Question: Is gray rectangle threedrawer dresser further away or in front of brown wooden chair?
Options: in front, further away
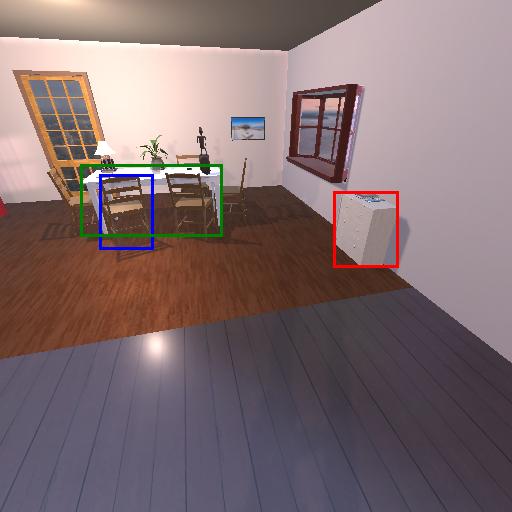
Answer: in front